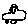
Label: car